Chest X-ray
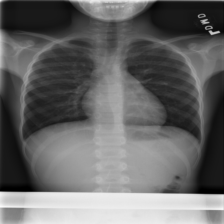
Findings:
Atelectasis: negative
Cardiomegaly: negative
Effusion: negative
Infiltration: positive
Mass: negative
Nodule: negative
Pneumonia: negative
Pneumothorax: negative
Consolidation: negative
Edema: negative
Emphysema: negative
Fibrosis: negative
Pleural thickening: negative
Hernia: negative